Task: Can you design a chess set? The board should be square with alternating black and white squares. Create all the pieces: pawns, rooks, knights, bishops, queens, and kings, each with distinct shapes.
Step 3146:
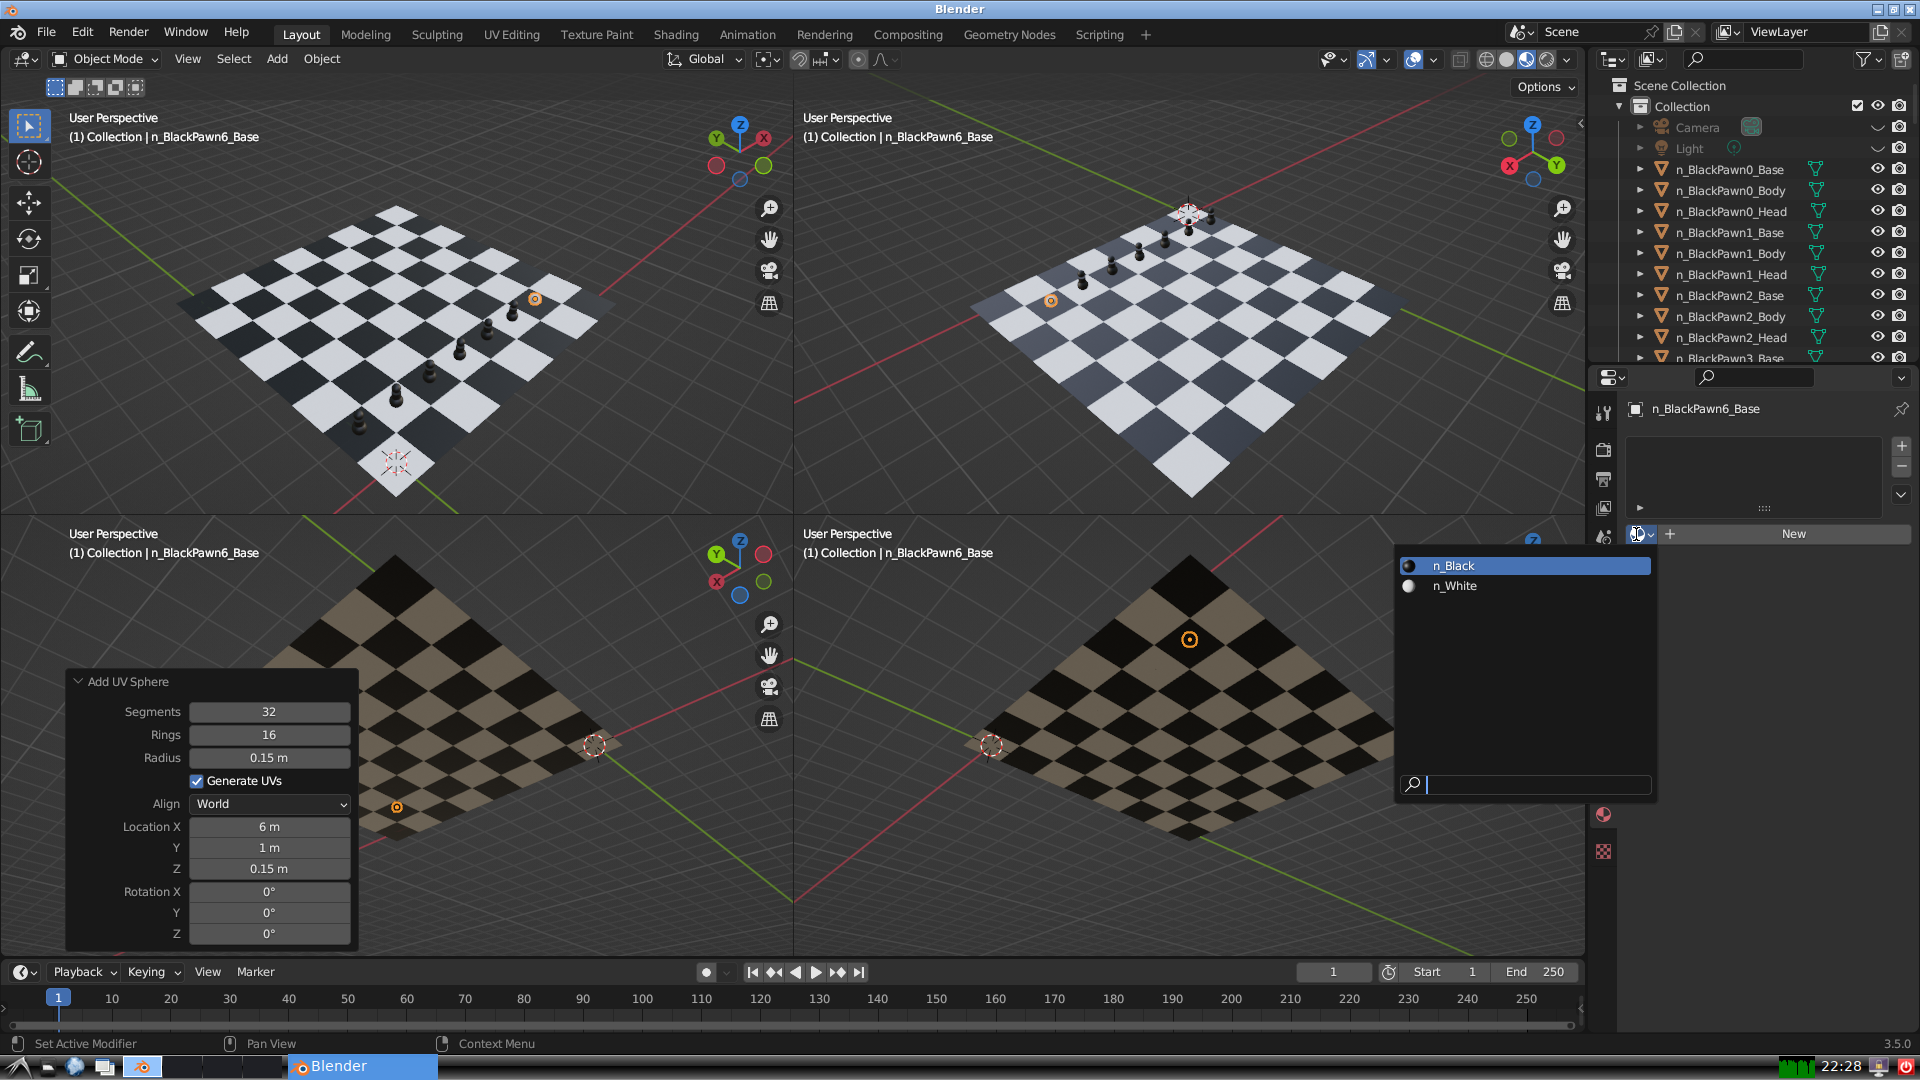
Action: input_text: n_Black